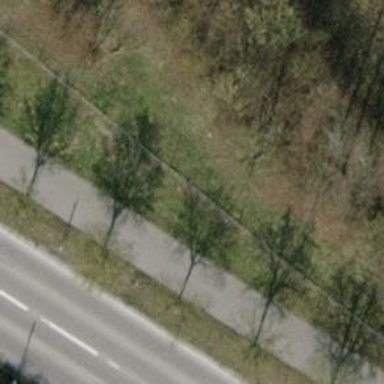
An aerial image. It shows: Hedge barrier.